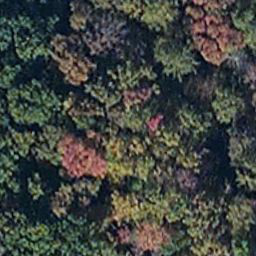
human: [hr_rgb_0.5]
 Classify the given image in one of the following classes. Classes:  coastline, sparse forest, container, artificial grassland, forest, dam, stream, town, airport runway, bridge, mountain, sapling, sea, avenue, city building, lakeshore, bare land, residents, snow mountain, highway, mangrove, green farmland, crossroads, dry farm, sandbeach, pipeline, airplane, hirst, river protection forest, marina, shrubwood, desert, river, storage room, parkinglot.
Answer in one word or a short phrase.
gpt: mangrove